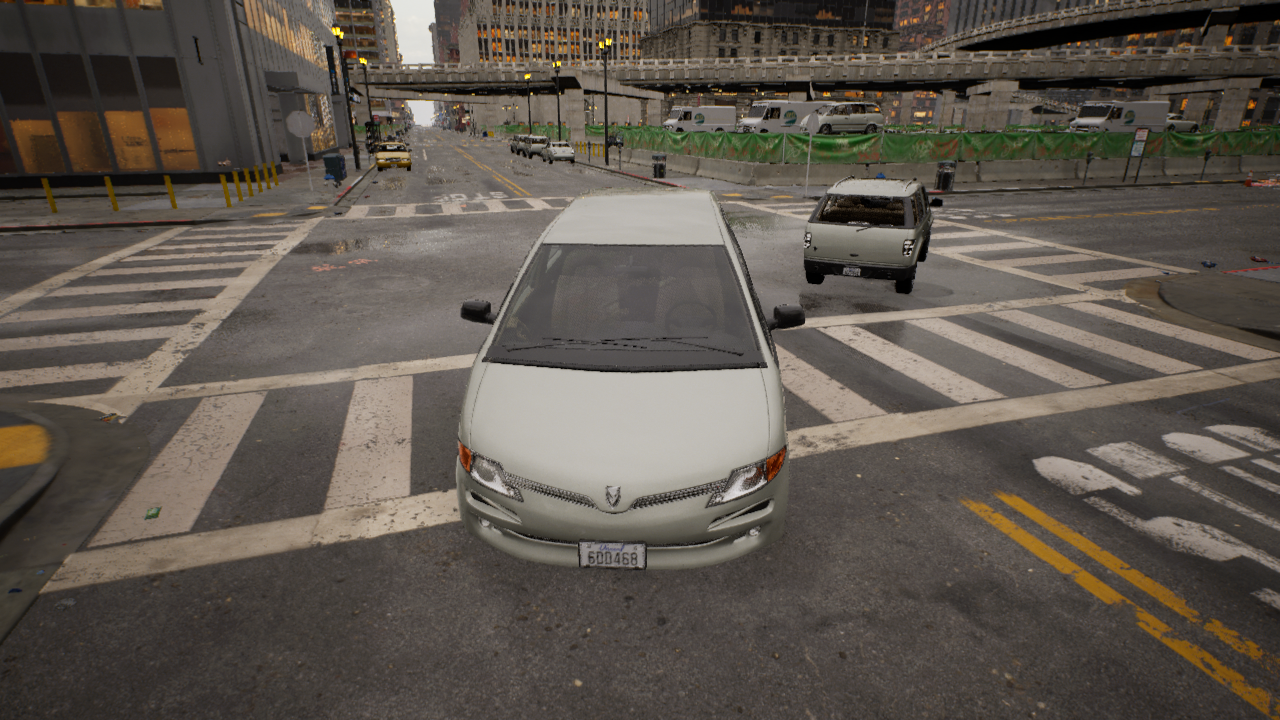
Venue: intersection
Lighting: golden hour
Vehicle rig: minivan